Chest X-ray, AP view. Patient: 40 years old, sex F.
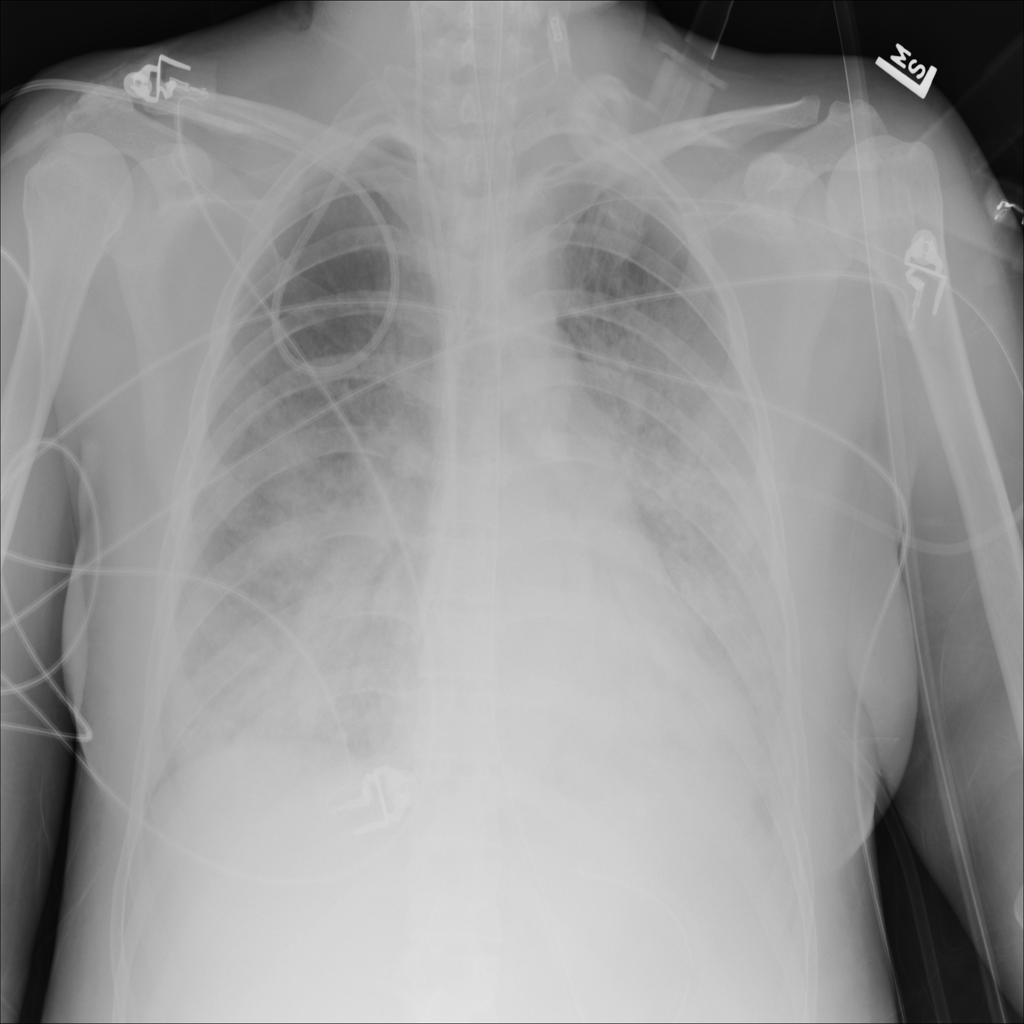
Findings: Infiltration